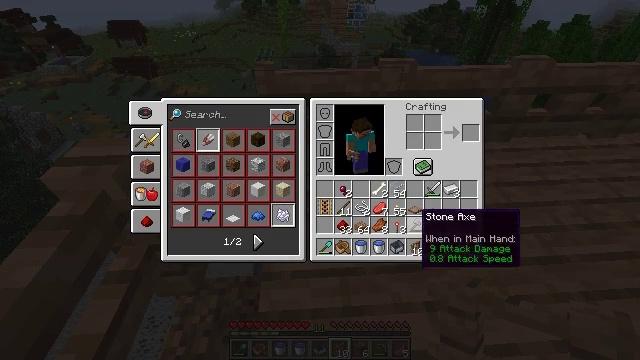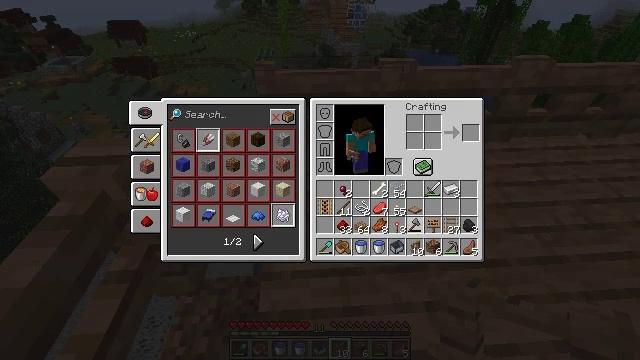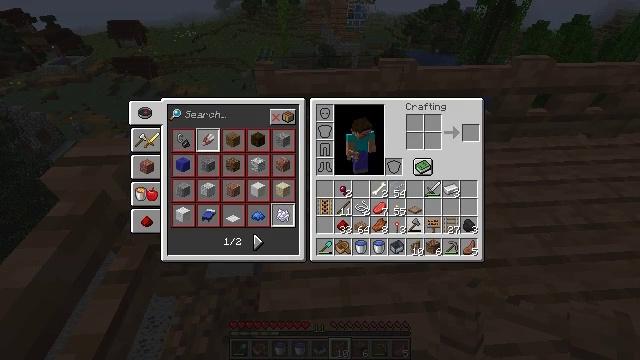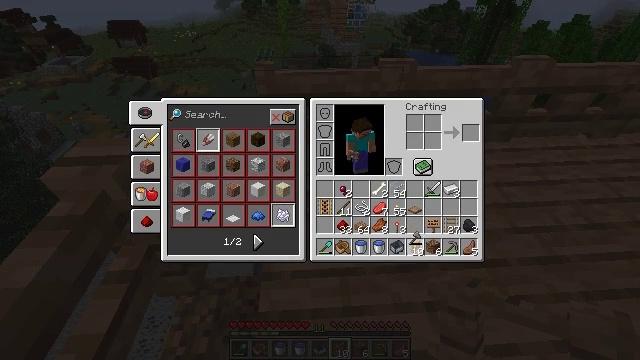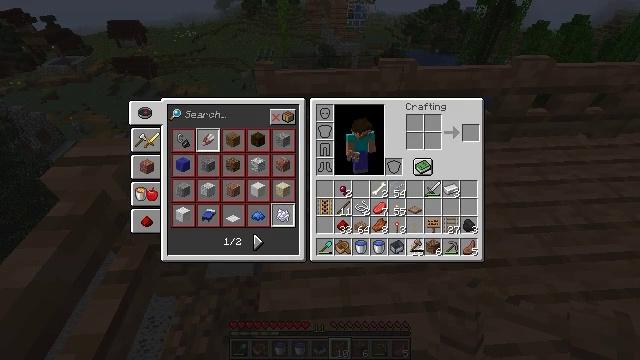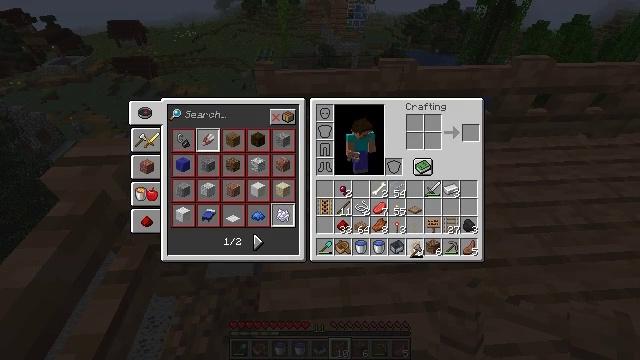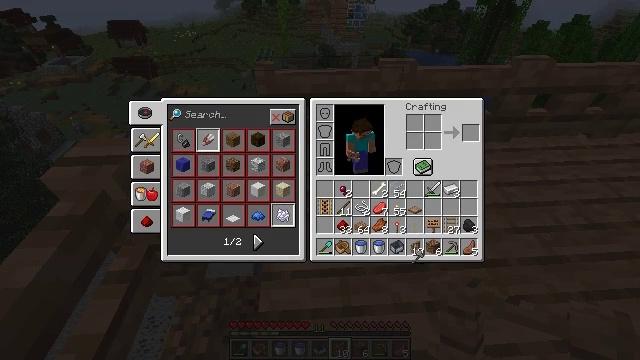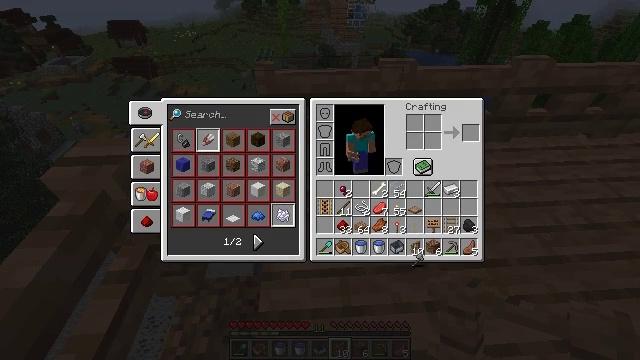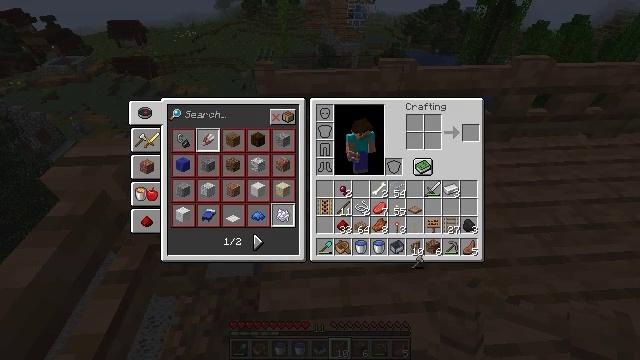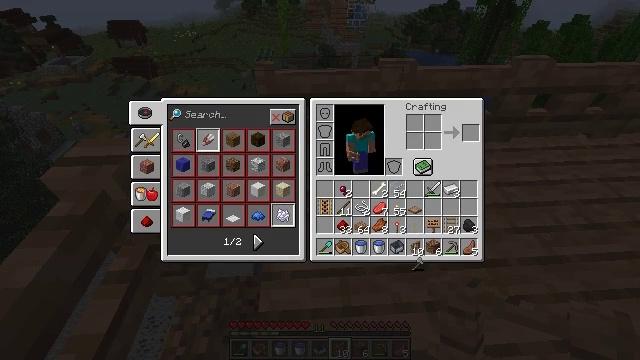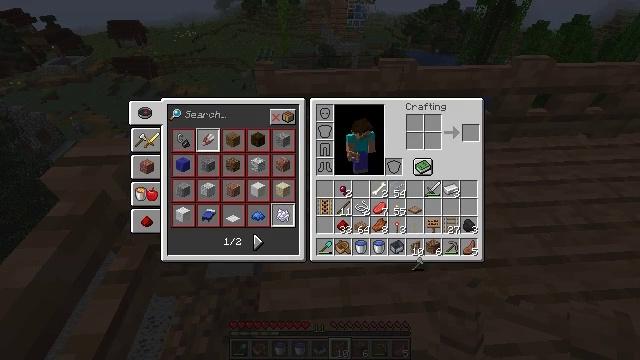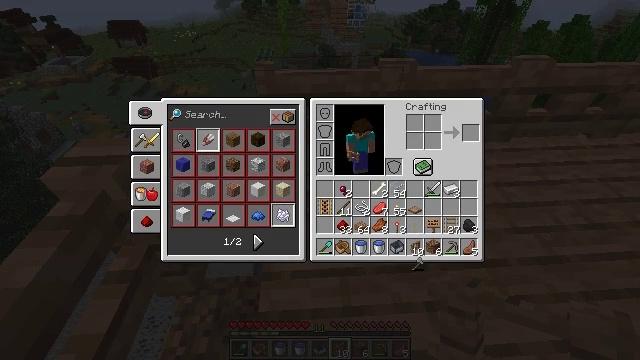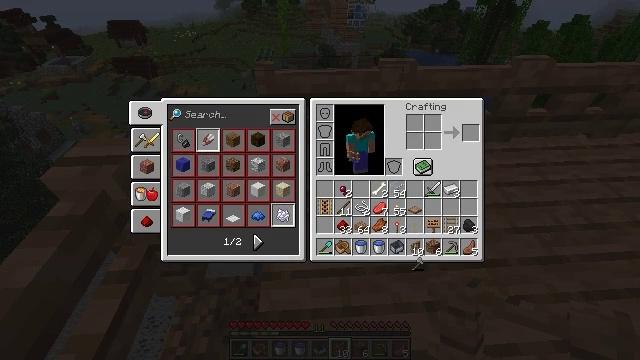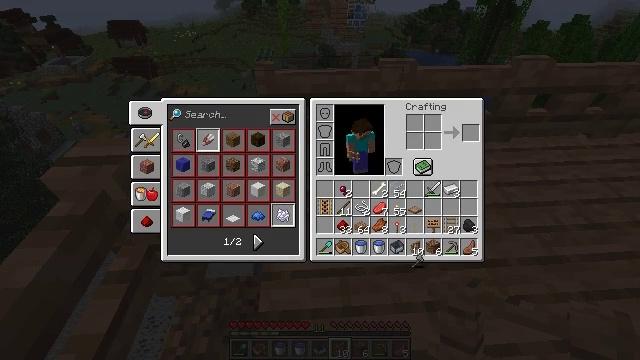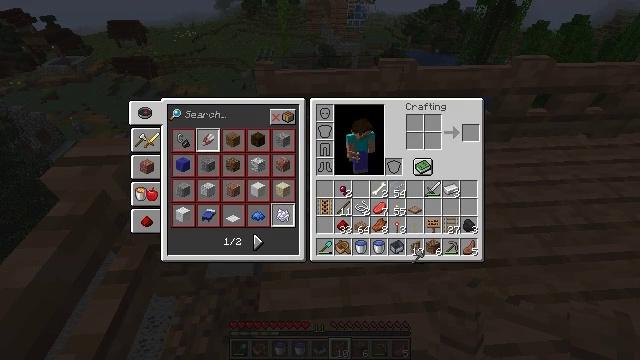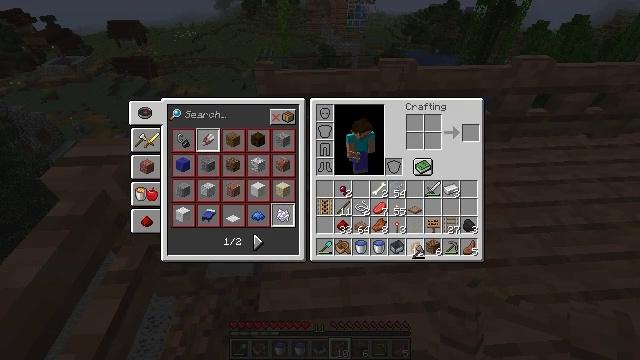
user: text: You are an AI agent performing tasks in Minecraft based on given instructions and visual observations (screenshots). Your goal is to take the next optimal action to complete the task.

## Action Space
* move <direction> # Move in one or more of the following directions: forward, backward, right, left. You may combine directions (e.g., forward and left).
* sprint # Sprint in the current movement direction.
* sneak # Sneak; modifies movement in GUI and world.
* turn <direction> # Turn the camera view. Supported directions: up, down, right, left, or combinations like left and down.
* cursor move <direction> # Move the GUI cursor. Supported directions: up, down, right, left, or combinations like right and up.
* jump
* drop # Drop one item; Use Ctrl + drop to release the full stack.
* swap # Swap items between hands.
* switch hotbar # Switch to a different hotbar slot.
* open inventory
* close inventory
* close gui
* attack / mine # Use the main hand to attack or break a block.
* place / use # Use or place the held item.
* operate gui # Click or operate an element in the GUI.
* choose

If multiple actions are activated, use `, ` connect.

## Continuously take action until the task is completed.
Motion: motion action
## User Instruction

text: Attack the jungle planks to collect them.
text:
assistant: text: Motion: operate gui
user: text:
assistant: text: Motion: operate gui
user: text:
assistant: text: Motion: cursor move down, operate gui
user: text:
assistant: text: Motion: cursor move down, operate gui
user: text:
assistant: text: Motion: no_op
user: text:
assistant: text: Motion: no_op
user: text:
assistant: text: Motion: no_op
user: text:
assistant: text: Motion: no_op
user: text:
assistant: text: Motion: operate gui
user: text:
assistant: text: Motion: operate gui
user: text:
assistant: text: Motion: operate gui
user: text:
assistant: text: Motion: operate gui
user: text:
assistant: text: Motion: operate gui
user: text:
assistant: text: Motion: no_op
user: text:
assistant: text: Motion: no_op
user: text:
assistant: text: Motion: no_op
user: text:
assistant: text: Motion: no_op
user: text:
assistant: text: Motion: no_op
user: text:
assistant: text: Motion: no_op
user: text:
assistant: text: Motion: no_op
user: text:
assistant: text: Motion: no_op
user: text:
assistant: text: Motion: no_op
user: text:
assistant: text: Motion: no_op
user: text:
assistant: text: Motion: no_op
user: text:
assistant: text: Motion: no_op
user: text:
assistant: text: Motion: operate gui
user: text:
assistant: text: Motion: operate gui
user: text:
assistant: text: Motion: operate gui
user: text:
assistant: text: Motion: operate gui
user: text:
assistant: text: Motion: no_op